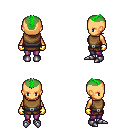
a pixel art fantasy rpg character, female body template, human, tanned skin, leather chest armor, magenta pants, green short mohawk hairstyle, gold gloves, metal boots, four views (front, back, left, right), 2x2 character sprite sheet, small pixel art, hard edges, no anti-aliasing